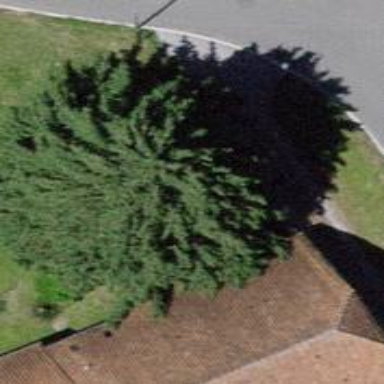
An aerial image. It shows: Needle-leaved tree in natural setting.